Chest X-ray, PA view. Patient: 41 years old, sex F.
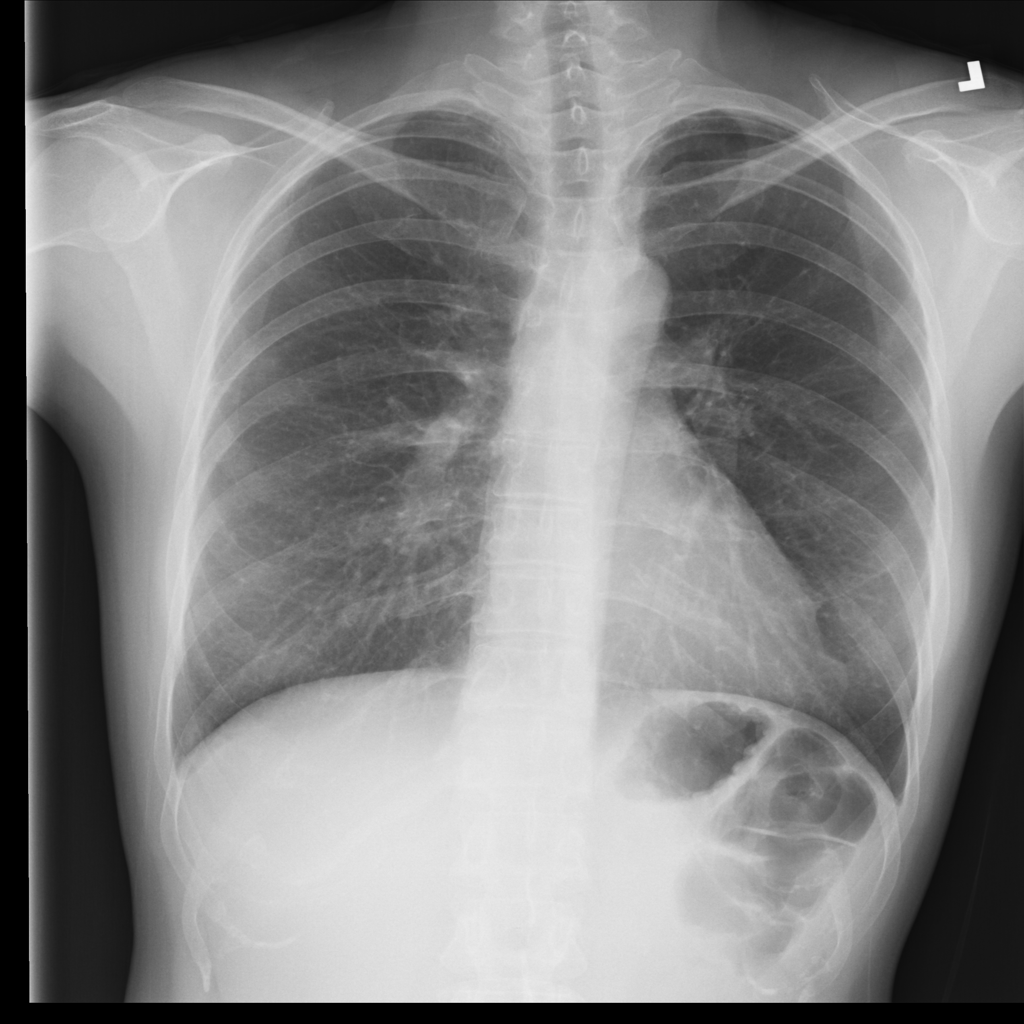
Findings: Fibrosis, Nodule, Pleural_Thickening